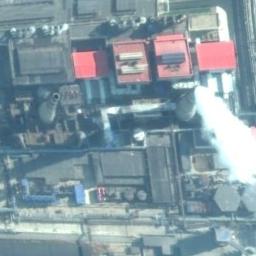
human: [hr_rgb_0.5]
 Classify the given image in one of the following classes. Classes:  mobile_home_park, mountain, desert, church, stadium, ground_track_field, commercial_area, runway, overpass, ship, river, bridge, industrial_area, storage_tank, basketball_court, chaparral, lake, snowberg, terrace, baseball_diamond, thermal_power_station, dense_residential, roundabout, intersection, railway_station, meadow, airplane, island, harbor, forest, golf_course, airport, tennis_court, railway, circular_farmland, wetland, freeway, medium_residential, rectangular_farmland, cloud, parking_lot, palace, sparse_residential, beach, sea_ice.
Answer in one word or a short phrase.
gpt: thermal_power_station